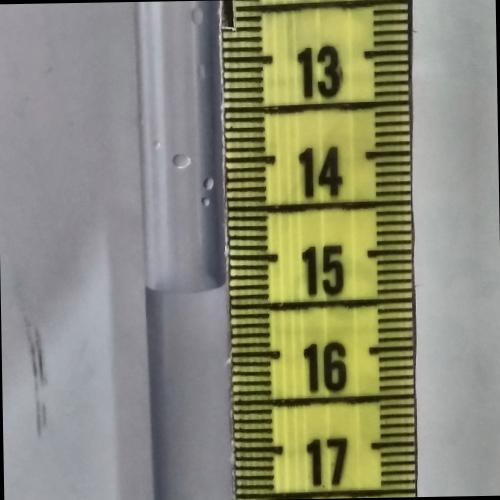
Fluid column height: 15.3 cm